Question: I am developing an app, where in my main activity, there is a tab host and a edit text field. Tab host will load different activities inside each tab when changing tabs. In each activity that loads in each tab I have placed a button. When I click the button I need some text to be displayed in the Edit text in the main activity.But I am getting "app forced closed" whenever i try to initialize the edit text field in the other activities than the main activity.
So if anybody can help me get the edit text get value from the press from the button in the activity loaded in the tab it would be a great help
This is the screen shot
blue box will be the activity that loads in every tab, out of it will be the main activity

This is what Logcat out put looks like when the force close occurs.
'''
java.lang.RuntimeException: Unable to start activity ComponentInfo{com.batz.voiceforyou/com.batz.voiceforyou.Things}: java.lang.NullPointerException
03-24 17:55:23.928: E/AndroidRuntime(23581): at android.app.ActivityThread.performLaunchActivity(ActivityThread.java:2065)
03-24 17:55:23.928: E/AndroidRuntime(23581): at android.app.ActivityThread.startActivityNow(ActivityThread.java:1906)
03-24 17:55:23.928: E/AndroidRuntime(23581): at android.app.LocalActivityManager.moveToState(LocalActivityManager.java:135)
03-24 17:55:23.928: E/AndroidRuntime(23581): at android.app.LocalActivityManager.startActivity(LocalActivityManager.java:347)
03-24 17:55:23.928: E/AndroidRuntime(23581): at android.widget.TabHost$IntentContentStrategy.getContentView(TabHost.java:694)
03-24 17:55:23.928: E/AndroidRuntime(23581): at android.widget.TabHost.setCurrentTab(TabHost.java:358)
03-24 17:55:23.928: E/AndroidRuntime(23581): at android.widget.TabHost$2.onTabSelectionChanged(TabHost.java:150)
03-24 17:55:23.928: E/AndroidRuntime(23581): at android.widget.TabWidget$TabClickListener.onClick(TabWidget.java:553)
03-24 17:55:23.928: E/AndroidRuntime(23581): at android.view.View.performClick(View.java:4129)
03-24 17:55:23.928: E/AndroidRuntime(23581): at android.view.View$PerformClick.run(View.java:17143)
03-24 17:55:23.928: E/AndroidRuntime(23581): at android.os.Handler.handleCallback(Handler.java:615)
03-24 17:55:23.928: E/AndroidRuntime(23581): at android.os.Handler.dispatchMessage(Handler.java:92)
03-24 17:55:23.928: E/AndroidRuntime(23581): at android.os.Looper.loop(Looper.java:137)
03-24 17:55:23.928: E/AndroidRuntime(23581): at android.app.ActivityThread.main(ActivityThread.java:4802)
03-24 17:55:23.928: E/AndroidRuntime(23581): at java.lang.reflect.Method.invokeNative(Native Method)
03-24 17:55:23.928: E/AndroidRuntime(23581): at java.lang.reflect.Method.invoke(Method.java:511)
03-24 17:55:23.928: E/AndroidRuntime(23581): at com.android.internal.os.ZygoteInit$MethodAndArgsCaller.run(ZygoteInit.java:813)
03-24 17:55:23.928: E/AndroidRuntime(23581): at com.android.internal.os.ZygoteInit.main(ZygoteInit.java:580)
03-24 17:55:23.928: E/AndroidRuntime(23581): at dalvik.system.NativeStart.main(Native Method)
03-24 17:55:23.928: E/AndroidRuntime(23581): Caused by: java.lang.NullPointerException
03-24 17:55:23.928: E/AndroidRuntime(23581): at com.batz.voiceforyou.Things.onCreate(Things.java:19)
03-24 17:55:23.928: E/AndroidRuntime(23581): at android.app.Activity.performCreate(Activity.java:5013)
03-24 17:55:23.928: E/AndroidRuntime(23581): at android.app.Instrumentation.callActivityOnCreate(Instrumentation.java:1079)
03-24 17:55:23.928: E/AndroidRuntime(23581): at android.app.ActivityThread.performLaunchActivity(ActivityThread.java:2029)
03-24 17:55:23.928: E/AndroidRuntime(23581): ... 18 more
'''
Here is the MainActivity Code
'''
public class MainActivity extends TabActivity {
String text="";
@Override
protected void onCreate(Bundle savedInstanceState) {
super.onCreate(savedInstanceState);
setContentView(R.layout.main);
final EditText mainText=(EditText) findViewById(R.id.maintext);
Resources res = getResources();
TabHost tabs = getTabHost();
Intent regular = new Intent(this, Regular.class);
TabSpec reg = tabs.newTabSpec("Regular")
.setIndicator("", res.getDrawable(R.drawable.ic_launcher))
.setContent(regular);
Intent things = new Intent(this, Things.class);
TabSpec thngs = tabs.newTabSpec("Things")
.setIndicator("", res.getDrawable(R.drawable.ic_launcher))
.setContent(things);
tabs.addTab(reg);
tabs.addTab(thngs);
tabs.setCurrentTab(0);
}
}
'''
This is one of the activity that loads inside the tab
'''
public class Regular extends Activity {
String text="";
@Override
protected void onCreate(Bundle savedInstanceState) {
// TODO Auto-generated method stub
super.onCreate(savedInstanceState);
setContentView(R.layout.regular);
//final EditText mainText=(EditText) findViewById(R.id.maintext);
//text=mainText.getText().toString();
Button regbtn = (Button) findViewById(R.id.regularbutton);
regbtn.setOnClickListener(new OnClickListener() {
@Override
public void onClick(View v) {
text=text+" regular";
//mainText.setText(text);
}
});
}
'''
}
Here you can see the 3 line which I have commented,
If I remove those lines the app will force close when starting.
If you want I can share the layouts too
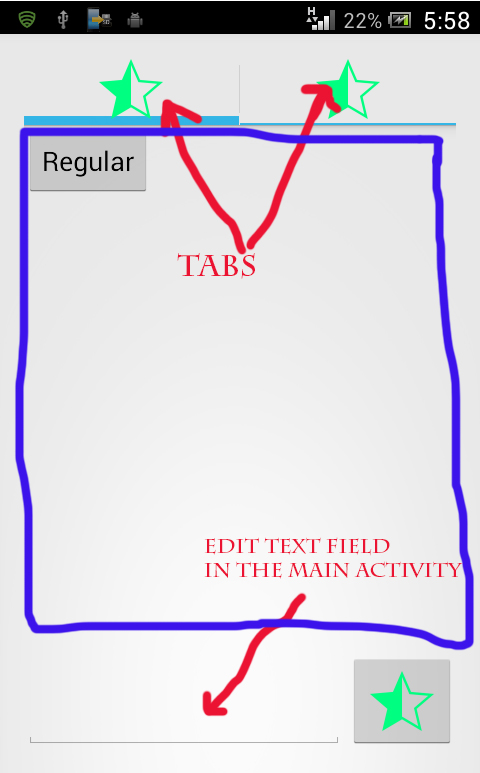
Answer: You can achieve this with your existing setup by sending a broadcast.
, create a BroadcastReceiver in your MainActivity like this:
'''
public static final String ACTION_UPDATE_TEXT = "com.batz.voiceforyou.UPDATE_TEXT";
public static final String EXTRA_TEXT = "text";
private BroadcastReceiver textReceiver = new BroadcastReceiver() {
@Override
public void onReceive(Context context, final Intent intent) {
if (intent != null && ACTION_UPDATE_TEXT.equals(intent.getAction())) {
runOnUiThread(new Runnable() {
@Override
public void run() {
String text = intent.getStringExtra(EXTRA_TEXT);
EditText mainText=(EditText) findViewById(R.id.maintext);
mainText.setText(text);
}
});
}
}
};
'''
Then register the receiver in the onResume() method of the MainActivity:
'''
registerReceiver(textReceiver, new IntentFilter(ACTION_UPDATE_TEXT));
'''
Don't forget to unregister it in the onPause() method:
'''
unregisterReceiver(textReceiver);
'''
, in each of your Activities (Regular and Things) button onclick handler, send the broadcast like this:
'''
@Override
public void onClick(View v) {
//your other code
Intent intent = new Intent(MainActivity.ACTION_UPDATE_TEXT);
intent.putExtra(MainActivity.EXTRA_TEXT, text);
sendBroadcast(intent);
}
'''